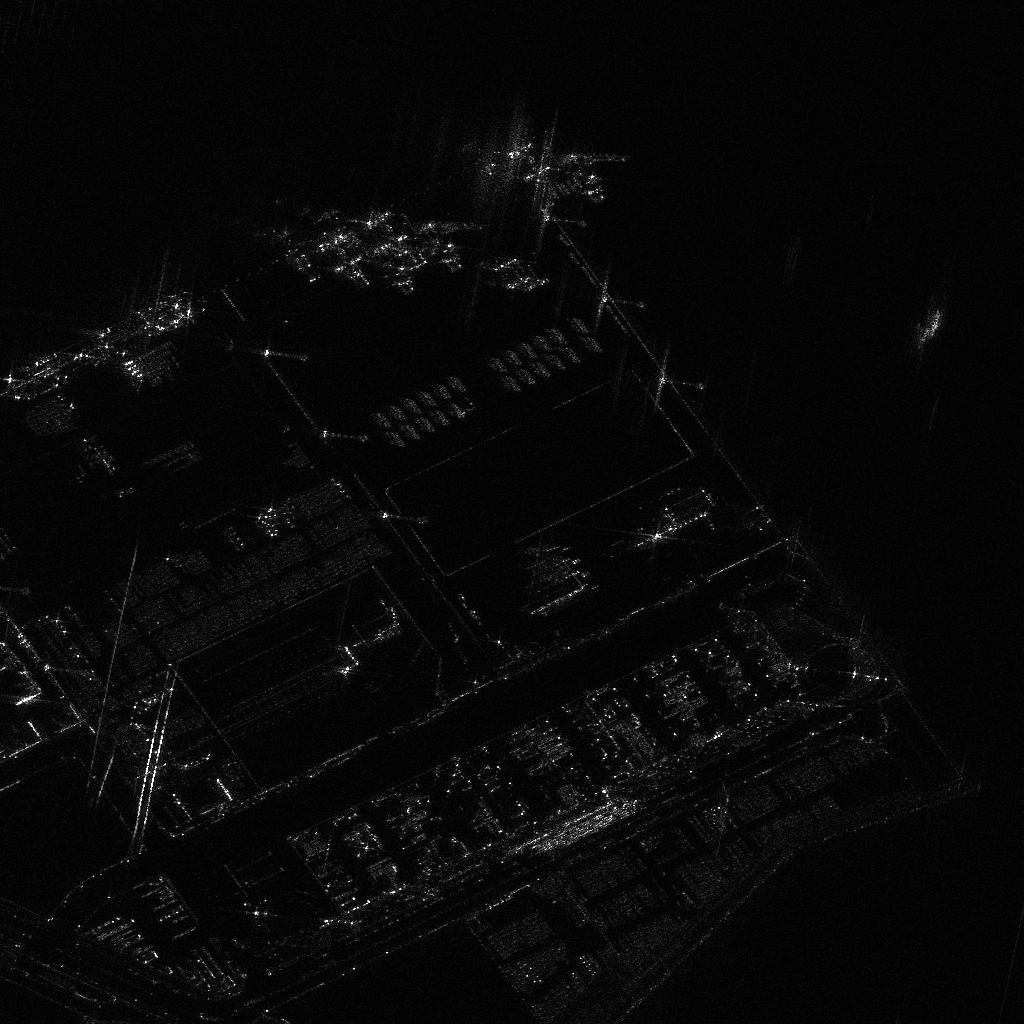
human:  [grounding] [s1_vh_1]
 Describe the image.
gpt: In the satellite image, there is  <ref>2 medium ore-oil </ref> <box>[[7, 22, 9, 43, 62], [9, 23, 11, 44, 62]]</box> located at left.